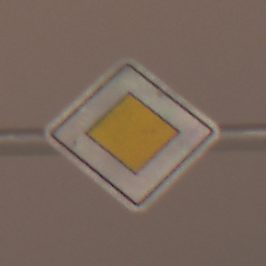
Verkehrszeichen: Vorfahrtsstrasse
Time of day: Night
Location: Outdoor (Urban)
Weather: Overcast
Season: Winter
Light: Artificial